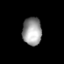
Tissue: prostate
Cell type: T cells
Senescence score: 0.7689
Nuclear area (px): 524
Mean DAPI intensity: 153.901